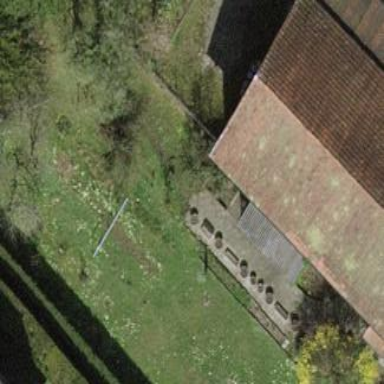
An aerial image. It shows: Garden surrounded by fence.